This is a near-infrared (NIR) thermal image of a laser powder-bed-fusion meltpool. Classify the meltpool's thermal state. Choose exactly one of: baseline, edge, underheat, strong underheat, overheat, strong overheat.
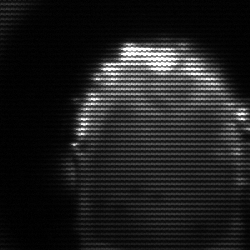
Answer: baseline